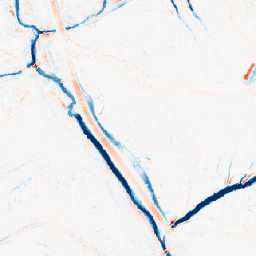
Category: morphological
Decomposition family: morphological
Decomposition parameters: operation: average
size: 5
Upsampling method: area
Upsampling parameters: scale: 4
Upsampling scale: 4